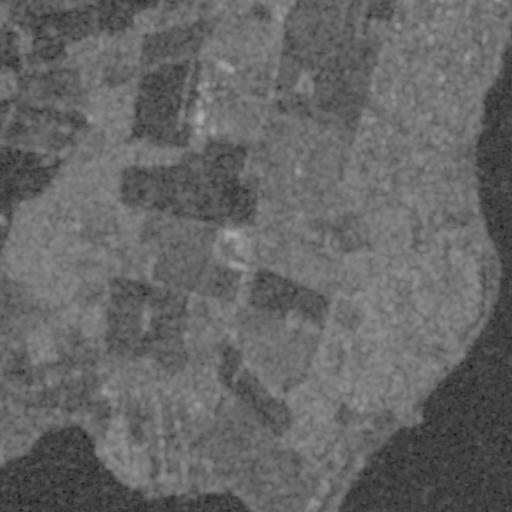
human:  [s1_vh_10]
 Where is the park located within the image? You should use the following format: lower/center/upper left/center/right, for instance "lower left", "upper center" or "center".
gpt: The park is located in the upper left of the image.
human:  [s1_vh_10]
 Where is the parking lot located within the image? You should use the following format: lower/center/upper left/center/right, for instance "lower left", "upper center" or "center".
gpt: The parking lot is located in the upper left of the image.
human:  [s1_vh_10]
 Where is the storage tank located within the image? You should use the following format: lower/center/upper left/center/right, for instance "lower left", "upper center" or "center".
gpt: The storage tank is located in the upper center of the image.
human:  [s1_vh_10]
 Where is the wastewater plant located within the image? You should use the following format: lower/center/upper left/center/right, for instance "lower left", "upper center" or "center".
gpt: The wastewater plant is located in the center of the image.
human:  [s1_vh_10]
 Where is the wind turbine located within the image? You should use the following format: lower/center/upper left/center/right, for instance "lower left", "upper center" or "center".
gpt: The wind turbine is located in the lower center of the image.
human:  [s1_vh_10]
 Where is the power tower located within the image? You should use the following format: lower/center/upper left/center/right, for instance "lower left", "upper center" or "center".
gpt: There is no power tower in the image.

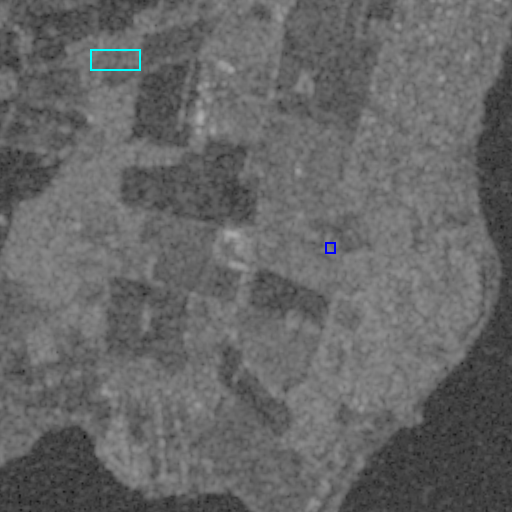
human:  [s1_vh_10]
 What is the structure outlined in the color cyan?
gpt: The structure outlined in cyan is a park.
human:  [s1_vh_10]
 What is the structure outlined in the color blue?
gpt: The structure outlined in blue is a wastewater plant.
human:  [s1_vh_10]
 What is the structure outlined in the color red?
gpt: There is no red outline.